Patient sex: M
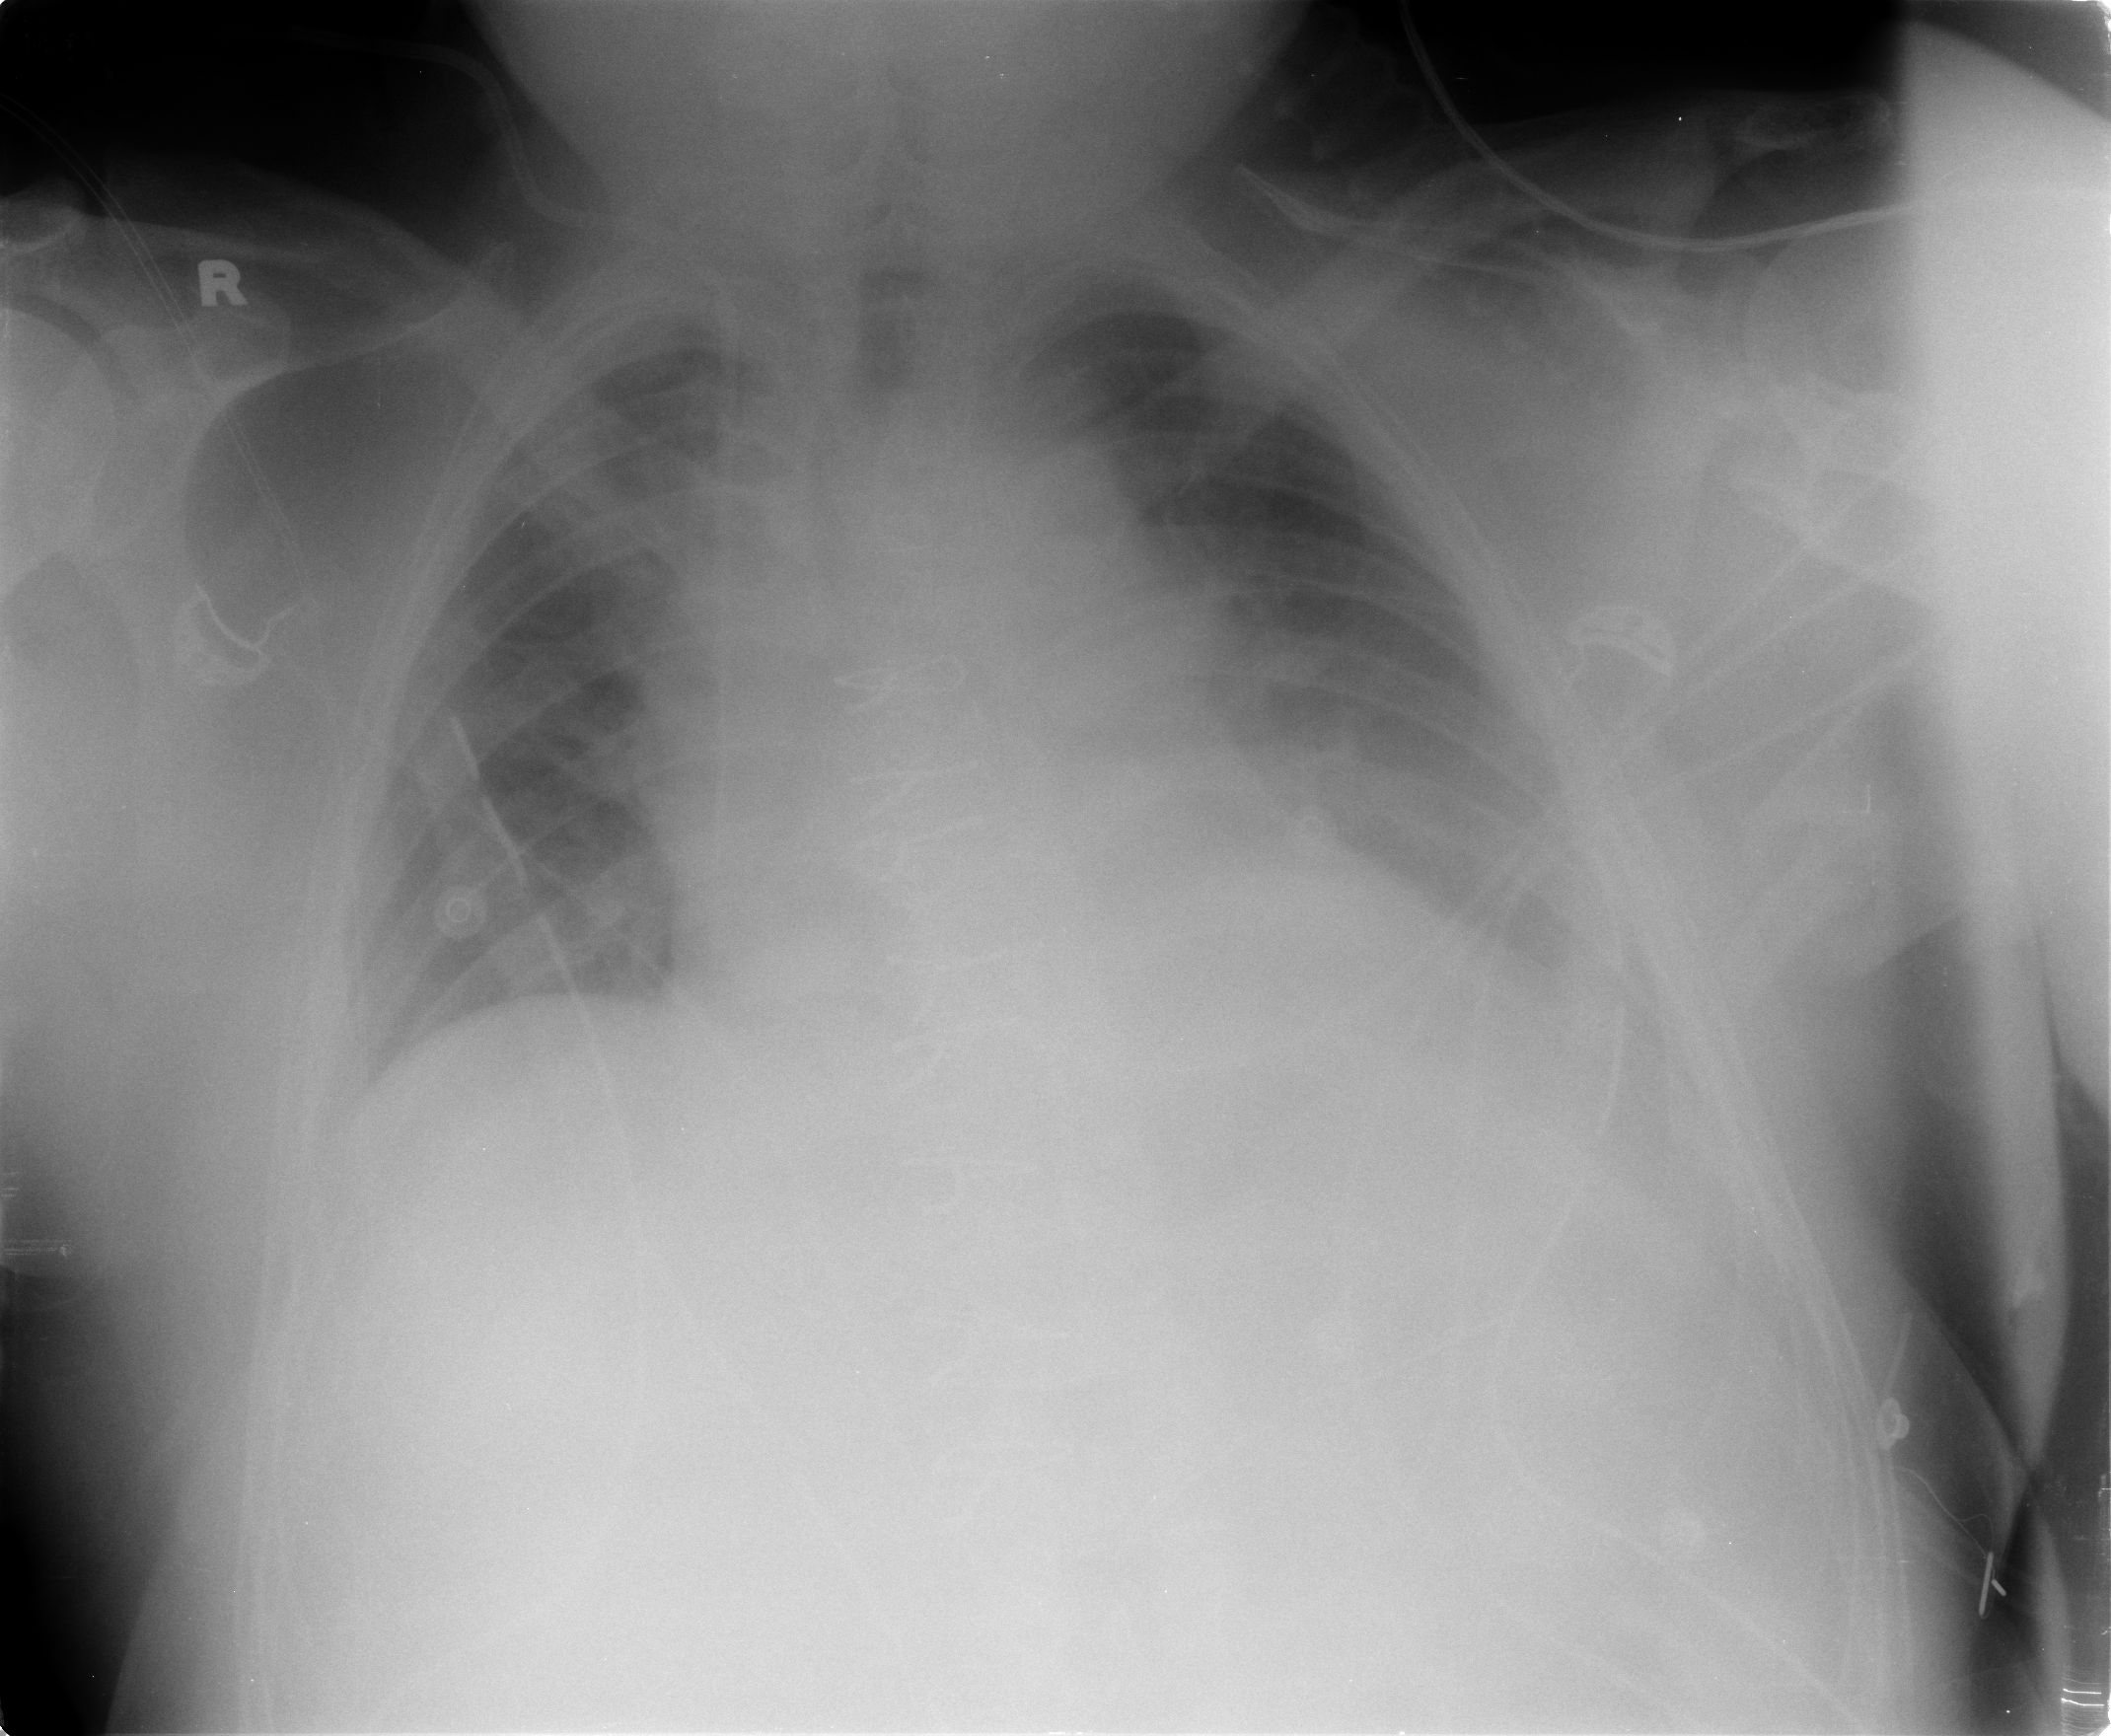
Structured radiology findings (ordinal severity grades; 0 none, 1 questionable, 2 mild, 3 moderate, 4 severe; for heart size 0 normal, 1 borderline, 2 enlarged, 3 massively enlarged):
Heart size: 1
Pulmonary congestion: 2
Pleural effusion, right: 0
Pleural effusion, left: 2
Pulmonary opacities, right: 0
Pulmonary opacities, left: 0
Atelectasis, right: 2
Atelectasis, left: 2